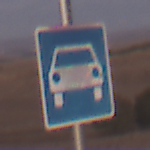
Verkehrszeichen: Kraftfahrstrasse
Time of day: SunriseSunset
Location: Outdoor (Nature)
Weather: PartlyCloudy
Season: NotSpecified
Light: Natural